Field crop: tomato
Growth stage: 2
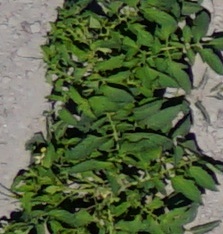
Species: tomato